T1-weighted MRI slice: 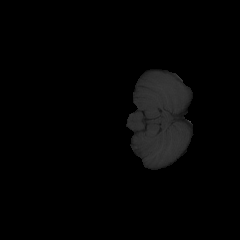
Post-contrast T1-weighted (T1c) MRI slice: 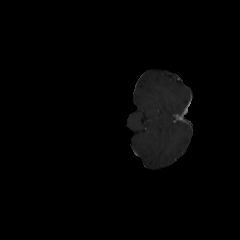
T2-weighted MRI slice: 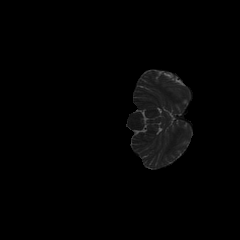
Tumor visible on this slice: no